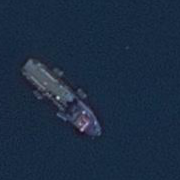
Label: civil